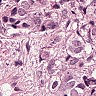
Metastatic tissue present: yes